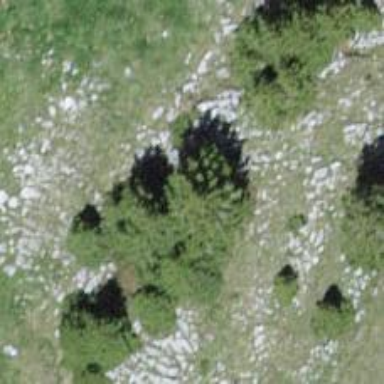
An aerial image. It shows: Needle-leaved tree in its natural environment.